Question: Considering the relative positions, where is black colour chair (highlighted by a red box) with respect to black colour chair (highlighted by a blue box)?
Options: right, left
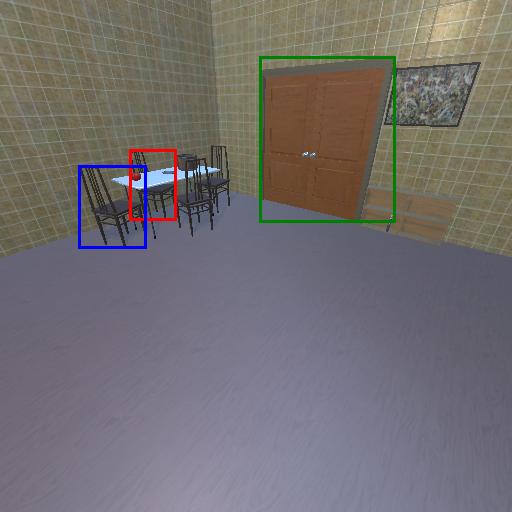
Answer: right